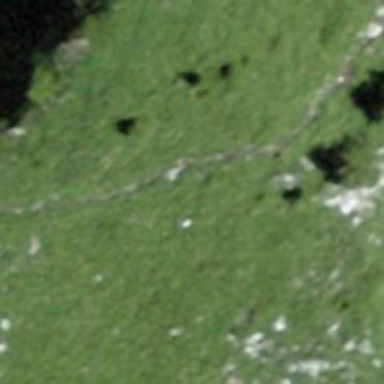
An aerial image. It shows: Path.